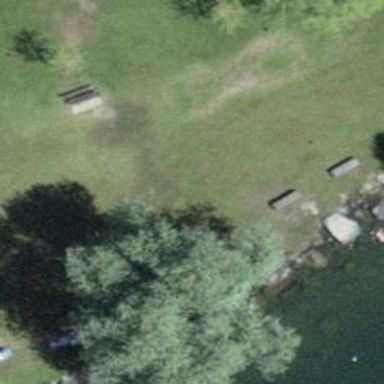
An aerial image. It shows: Concrete bench.